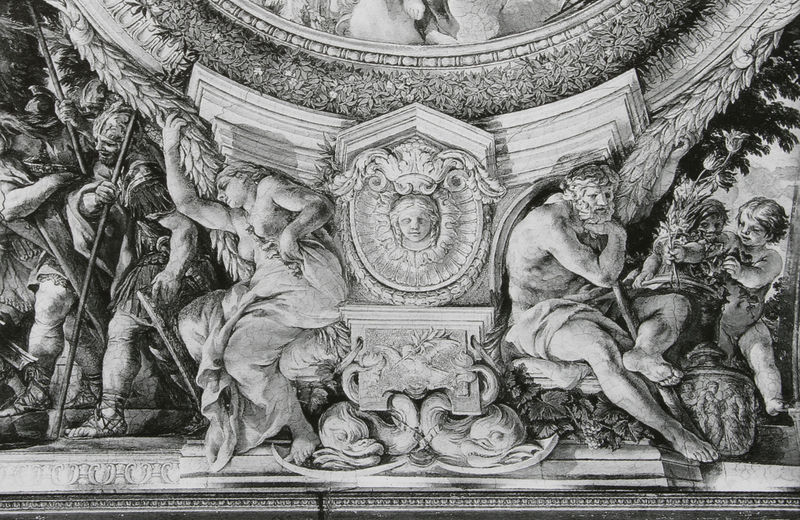
Titel: Fresko des Gewölbes in der Galerie
Künstler: Pietro da Cortona
Standort: Rom
Institution: Palazzo Pamphilii
Schlagwörter: blau, blätter, kopf, kämpfer, mann, nackt, schatten, weiß, frauen, menschen, sitzen, blumen, frau, grau, kleid, licht, marmor, männer, schwarz, stützen, säule, tuch, ornament, alt, bart, architektur, barock, gesicht, halten, rahmen, schale, sockel, stein, halme, zweige, kirche, sonne, gewand, haare, stoff, tücher, decke, kind, girlande, pflanzen, rokoko, kinder, oval, rund, stock, engel, putto, ranken, skulptur, vase, relief, bein, brüste, holzschnitt, ecke, stab, jungen, giebel, halm, figuren, lanze, soldaten, büste, homme, dekor, ornamente, verzierung, strauss, stuck, vasen, sandalen, denkend, denkerpose, foto, fotografie, stütze, panzer, antike, maske, radierung, stich, noir, soldateb, waffen, soldat, stöcke, kreiger, allegorie, kranz, lorbeer, lorbeeren, lorbeerkranz, rüstung, rom, girlanden, photo, fries, römer, sims, fisch, helme, atlant, gesims, medallion, fusssohle, sohle, antik, götter, krieger, historismus, lanzen, palmen, speer, speere, deckengemälde, fresko, ähren, rebe, amor, putten, ornamentik, gravure, verdeckt, reproduktion, allegorien, putti, petrus, couronne, drachen, fresco, apollon, fische, antique, klassisch, klassizistisch, photografie, feston, rüstungen, lion, louvre, freske, ange, antiquité, mythologie, sculpture, personifikationen, atlas, delfine, delphine, statue, grec, dieu, bas relief, rome, plafond, füßr, legionäre, poussin, estampe, modèle, relieg, déesse, statues, zeus, cupid, cupidon, hebefiguren, pssr, stuc, tragfiguren, vouet, romain, feuillage, fontainebleau, sculptures, dauphin, guirlande, fisdch, colombe, guerriers, allégories, dputto, stein# engel, cigne